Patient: sex M, age 77
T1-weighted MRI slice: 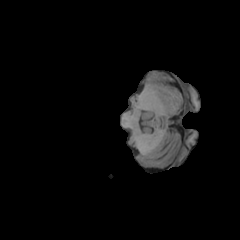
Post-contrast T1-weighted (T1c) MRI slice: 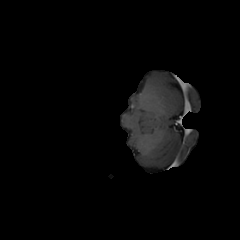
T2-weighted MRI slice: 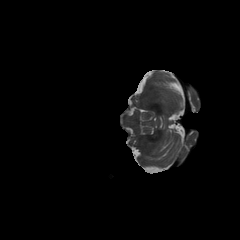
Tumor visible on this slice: no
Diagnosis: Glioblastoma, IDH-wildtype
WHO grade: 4